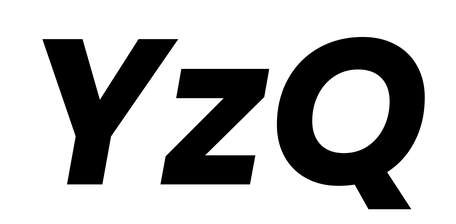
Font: Poppins-BoldItalic